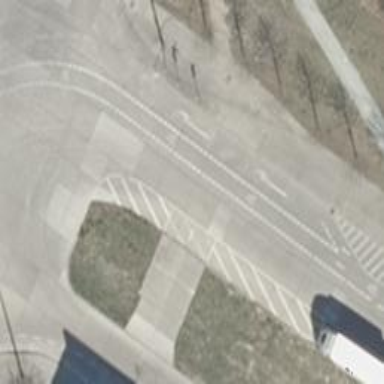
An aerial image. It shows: Concrete footway with uncontrolled crossing. The crossing includes median island.